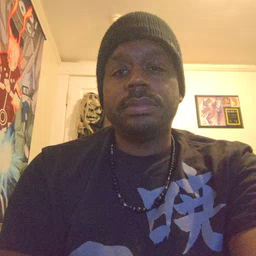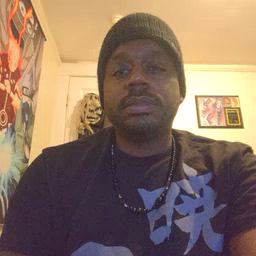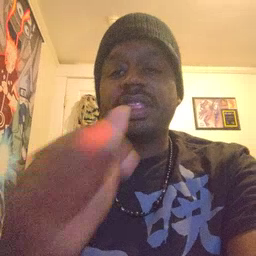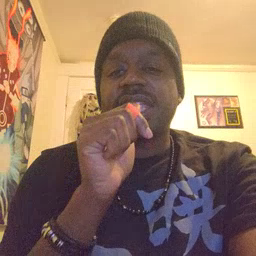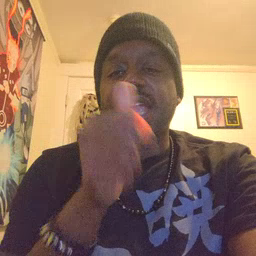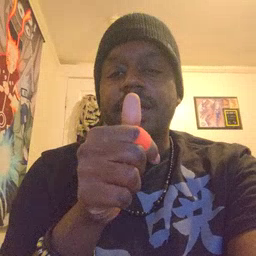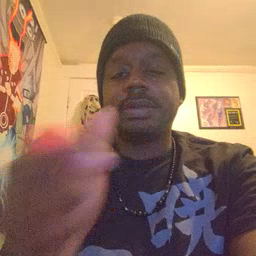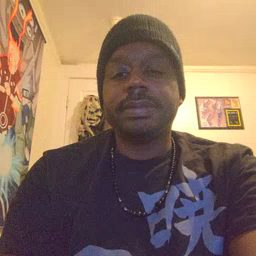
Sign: nuts